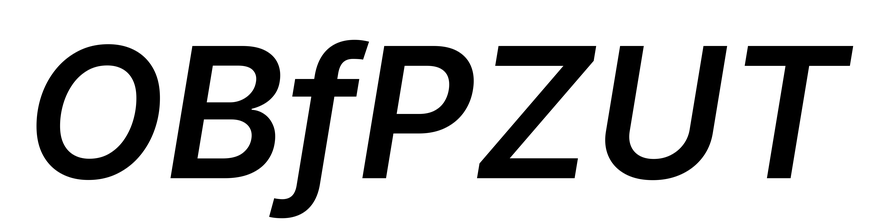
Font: Inter-Italic_SemiBold_Italic